Question: Guys how can I incorporate colors like the one I attached in an image from the material design that have 'A' in their code to my flutter application.

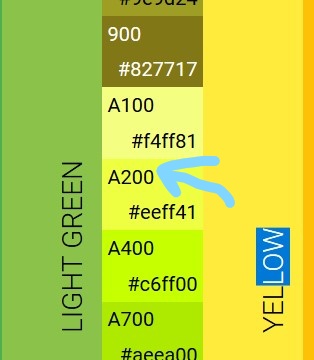
Answer: You can't add 'String/Char' into your 'MaterialColors'. According to the docs:
'''
/// Creates a color swatch with a variety of shades.
///
/// The 'primary' argument should be the 32 bit ARGB value of one of the
/// values in the swatch, as would be passed to the [new Color] constructor
/// for that same color, and as is exposed by [value]. (This is distinct from
/// the specific index of the color in the swatch.)
const MaterialColor(int primary, Map<int, Color> swatch) : super(primary, swatch);
'''
So, it only takes a map of 'int' values with their corresponding 'Color'. For example:
'''
static MaterialColor teal = MaterialColor(
0xFF009688, // default color, normally matches [500]
<int, Color>{
50: Color(0xFFE0F2F1),
100: Color(0xFFB2DFDB),
200: Color(0xFF80CBC4),
300: Color(0xFF4DB6AC),
400: Color(0xFF26A69A),
500: Color(0xFF009688), // same as primary
600: Color(0xFF00897B),
700: Color(0xFF00796B),
800: Color(0xFF00695C),
900: Color(0xFF004D40),
},
);
static MaterialAccentColor tealAccent = MaterialAccentColor(
0xFF64FFDA, // default color, normally matches [200]
<int, Color>{
100: Color(0xFFA7FFEB),
200: Color(0xFF64FFDA), // same as primary
400: Color(0xFF1DE9B6),
700: Color(0xFF00BFA5),
},
);
'''
Then you can use it like:
'teal[300]' or 'teal.shade300';
The letter "" is just a short for "" and should be used for the floating action button and interactive elements, such as:
- - - -